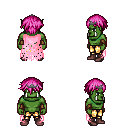
a pixel art fantasy rpg character, male body template, orc, green skin, pink tattered cape, gold greaves, pink short bangs hairstyle, iron tiara, leather bracers, maroon shoes, four views (front, back, left, right), 2x2 character sprite sheet, small pixel art, hard edges, no anti-aliasing